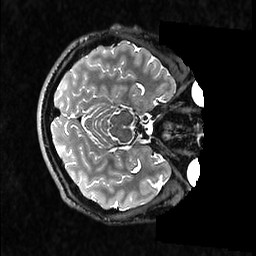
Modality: T2w
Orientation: axial
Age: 24
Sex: male
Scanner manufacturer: ge
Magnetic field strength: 3 T
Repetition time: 3.202 s
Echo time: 0.0669 s